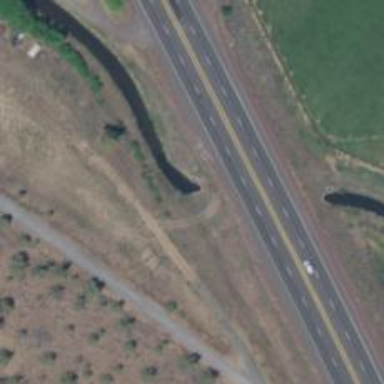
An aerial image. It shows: Culvert tunnel crossing over canal.